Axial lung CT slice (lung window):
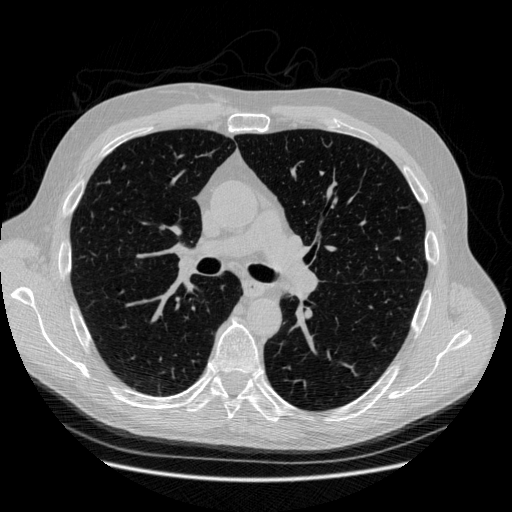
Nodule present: no